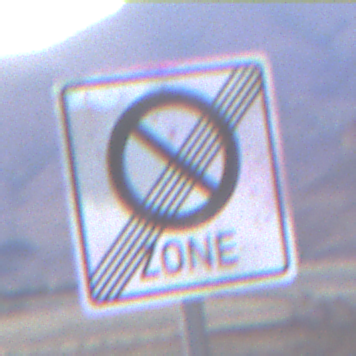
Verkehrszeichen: EndeEingeschraenktesHalteverbotZone
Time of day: Dusk
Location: Outdoor (Nature)
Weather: Clear
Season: NotSpecified
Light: Natural